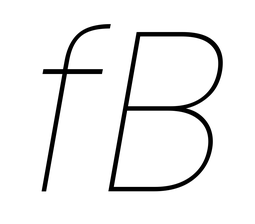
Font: Poppins-ThinItalic